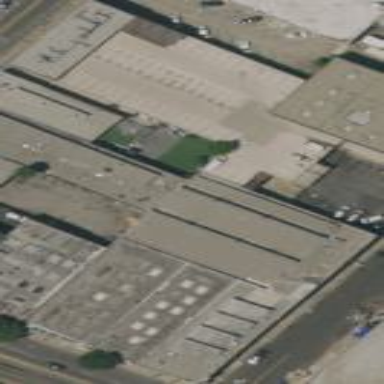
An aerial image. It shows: Commercial building.